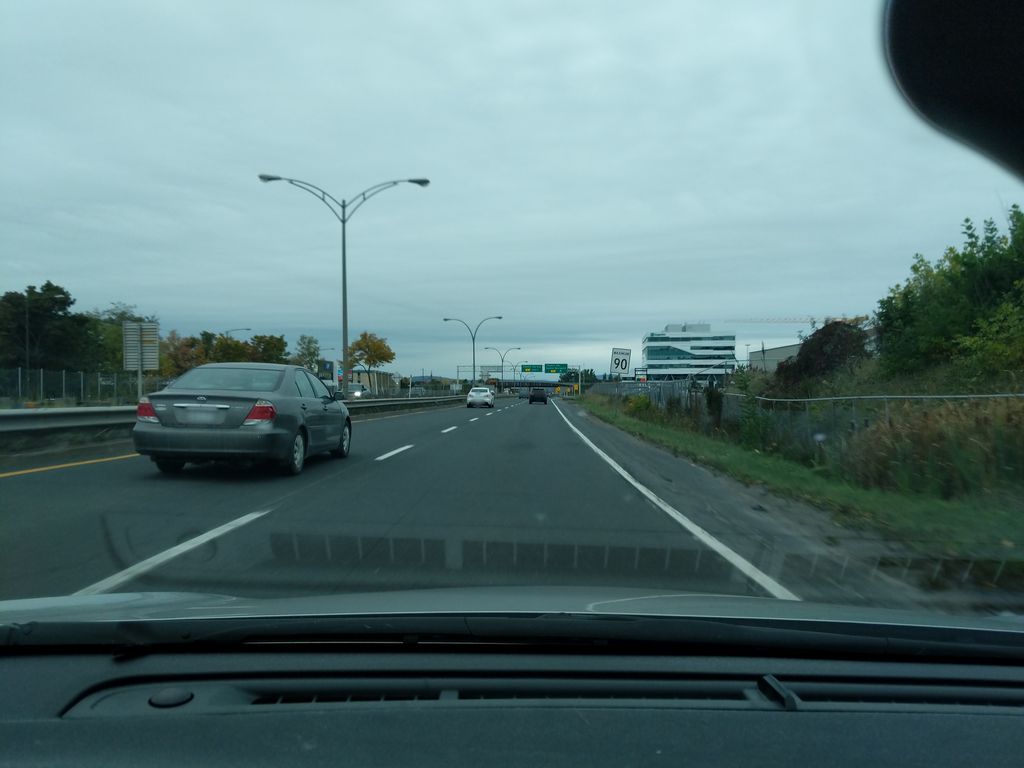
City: quebec_city